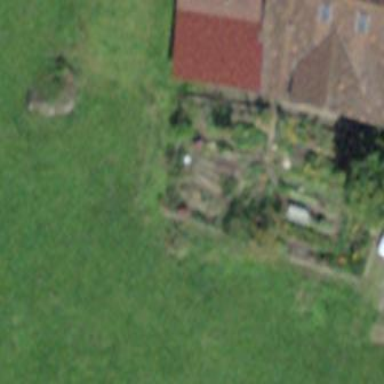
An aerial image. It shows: Rural barn.